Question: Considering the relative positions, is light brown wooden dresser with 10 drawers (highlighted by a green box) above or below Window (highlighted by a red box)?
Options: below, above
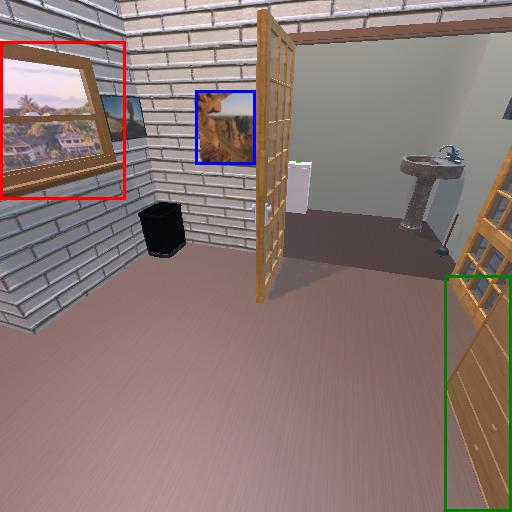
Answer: below